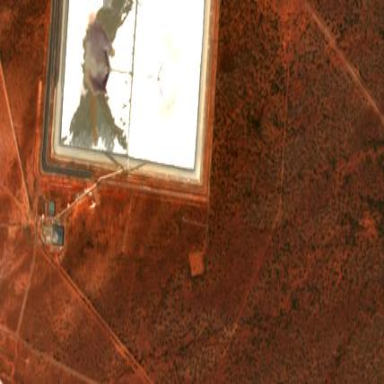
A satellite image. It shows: Man-made tailings pond.